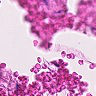
Metastatic tissue present: no